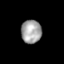
Tissue: skin
Cell type: Epithelial cells
Senescence score: 0.7578
Nuclear area (px): 469
Mean DAPI intensity: 162.324